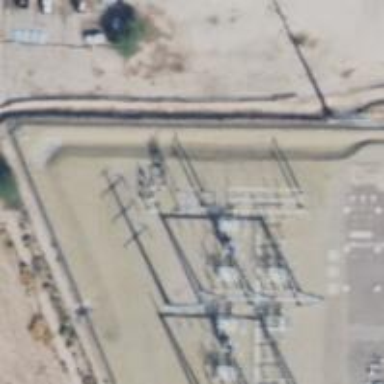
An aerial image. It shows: Switch used for power control.